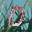
Label: 0